Лампа, соединенная последовательно с резистором, сопротивление которого $R=10~Ом$, подключена к сети. Зависимость силы тока от напряжения на лампе представлена на рисунке.
При каком напряжении сети КПД схемы $\eta=25 \text%$? КПД схемы равен отношению мощности, потребляемой лампой, к мощности, потребляемой от сети.
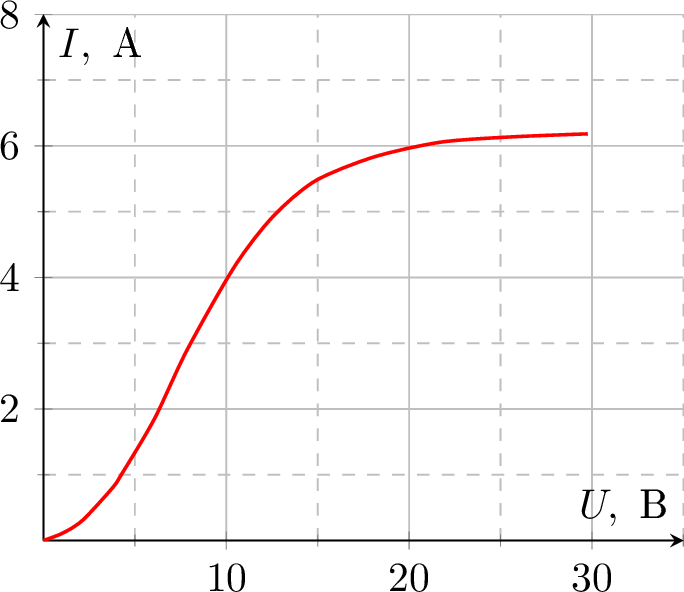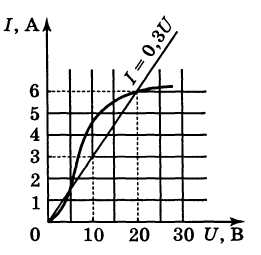
Решение: Пусть $I$ — сила тока в цепи, $U$ — напряжение на лампе. Согласно определению КПД (см. условие) $$ \eta=\frac{I U}{I U+R I^{2}}=0.25. $$ Отсюда $I=0.3 U$. Это уравнение прямой в координатах $I — U$, проходящей через начало координат. Построив ее на графике (см. рисунок), находим две точки пересечения.  Таким образом, возможны два решения: $1)$ $I_{1}=1.5~А, U_{1}=5~В, \mathscr{E}_{1}=U_{1}+I_{1} R=20~В$; $2)$ $I_{2}=6~A, U_{2}=20~В, \mathscr{E}_{2}=U_{2}+I_{2} R=80~В$. Здесь $\mathscr{E}_{1}$ и $\mathscr{E}_{2}$ — напряжения сети в этих двух случаях.
Ответ: Возможны два решения: $1)$ $ \mathscr{E}_{1}=20~В$; $2)$ $\mathscr{E}_{2}=80~В$.
Темы:
T, Электричество, Цепи, Нелинейный элемент, Всероссийские, КПД, Электрические цепи, Цепь с резистором, Обработка графика